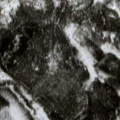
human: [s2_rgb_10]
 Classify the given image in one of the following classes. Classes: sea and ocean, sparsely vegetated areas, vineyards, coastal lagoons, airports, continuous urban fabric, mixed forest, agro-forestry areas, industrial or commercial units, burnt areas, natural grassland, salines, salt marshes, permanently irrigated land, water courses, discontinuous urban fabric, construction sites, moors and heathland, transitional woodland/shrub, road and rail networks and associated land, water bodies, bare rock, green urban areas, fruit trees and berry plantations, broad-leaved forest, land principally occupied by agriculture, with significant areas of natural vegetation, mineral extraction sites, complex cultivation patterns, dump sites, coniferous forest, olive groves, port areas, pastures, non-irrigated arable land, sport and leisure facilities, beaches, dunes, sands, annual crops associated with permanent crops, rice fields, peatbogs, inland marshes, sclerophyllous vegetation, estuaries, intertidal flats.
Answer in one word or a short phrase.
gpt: coniferous forest, transitional woodland/shrub